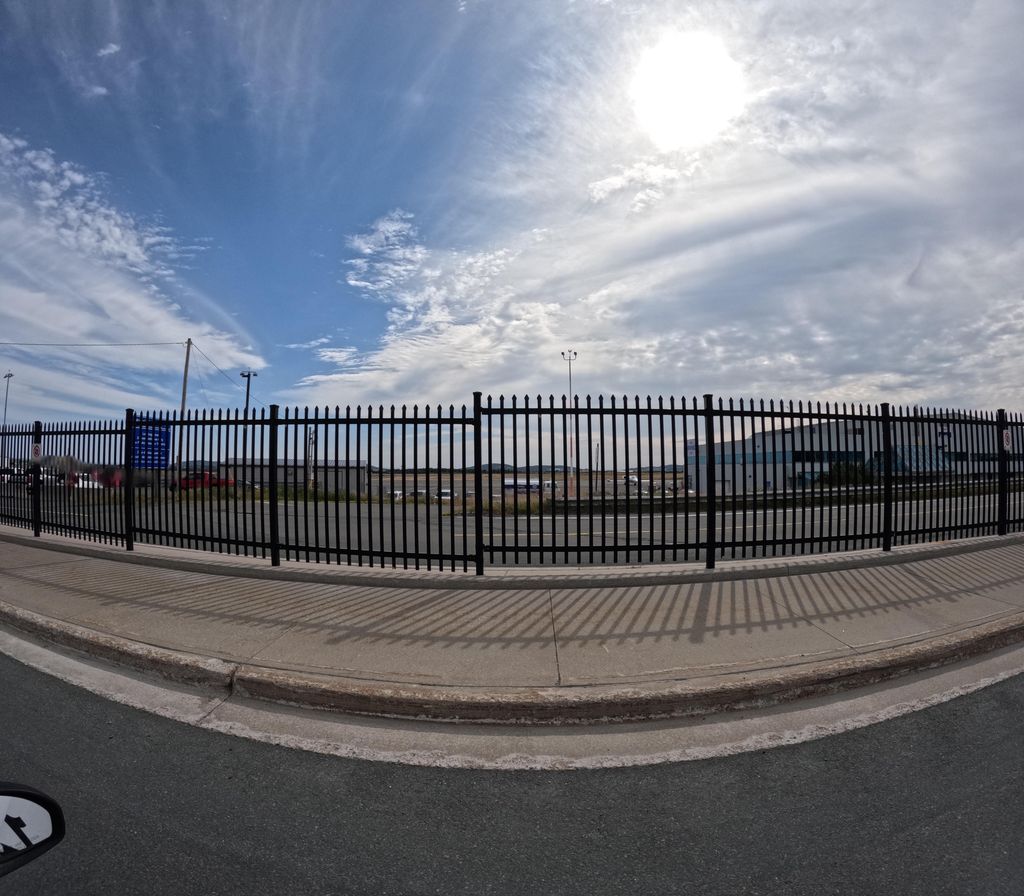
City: st_johns